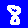
Digit: 8